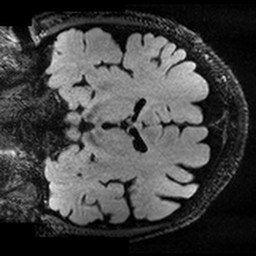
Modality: FLAIR
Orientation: coronal
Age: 35
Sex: male
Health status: healthy
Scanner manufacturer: ge
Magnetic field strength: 3 T
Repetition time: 5 s
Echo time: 0.09047 s